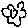
Label: flower